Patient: sex M, age 64
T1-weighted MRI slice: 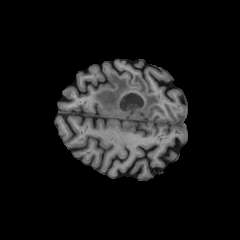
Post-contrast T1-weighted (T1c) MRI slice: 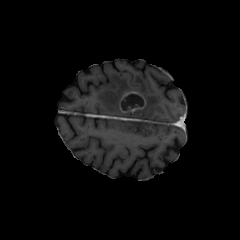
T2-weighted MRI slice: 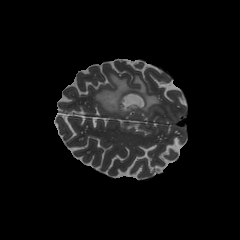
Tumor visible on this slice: yes
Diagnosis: Glioblastoma, IDH-wildtype
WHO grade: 4